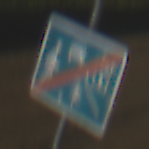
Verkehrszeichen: EndeVerkehrsberuhigterBereich
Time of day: SunriseSunset
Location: Outdoor (Nature)
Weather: Clear
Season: NotSpecified
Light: Natural